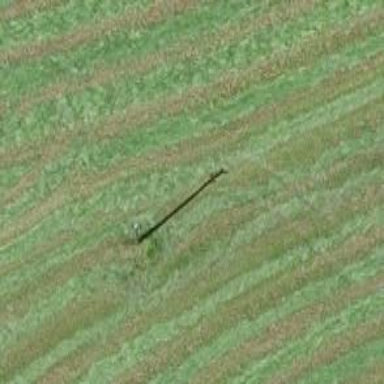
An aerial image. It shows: Utility pole in the area.